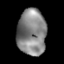
Tissue: lung
Cell type: Myeloid cells
Senescence score: 0.588
Nuclear area (px): 1295
Mean DAPI intensity: 133.83